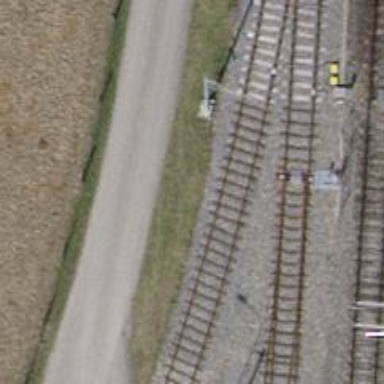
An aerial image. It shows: Single-track electrified rail service spur with contact line.